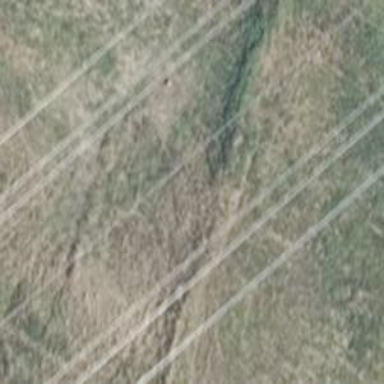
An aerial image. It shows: Power line in the image.